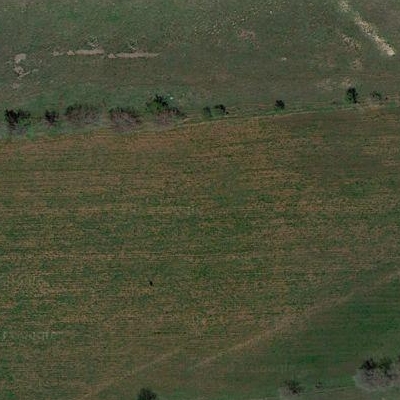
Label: Grass